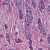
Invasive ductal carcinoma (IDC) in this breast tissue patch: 1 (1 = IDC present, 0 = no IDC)